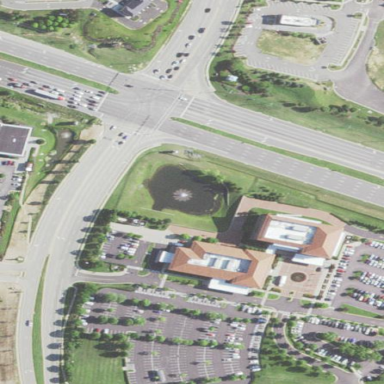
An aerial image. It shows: Healthcare clinic is depicted in the image.